Field crop: maize
Growth stage: 2
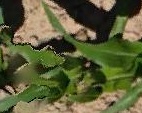
Species: maize